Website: walmart
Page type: account-selection
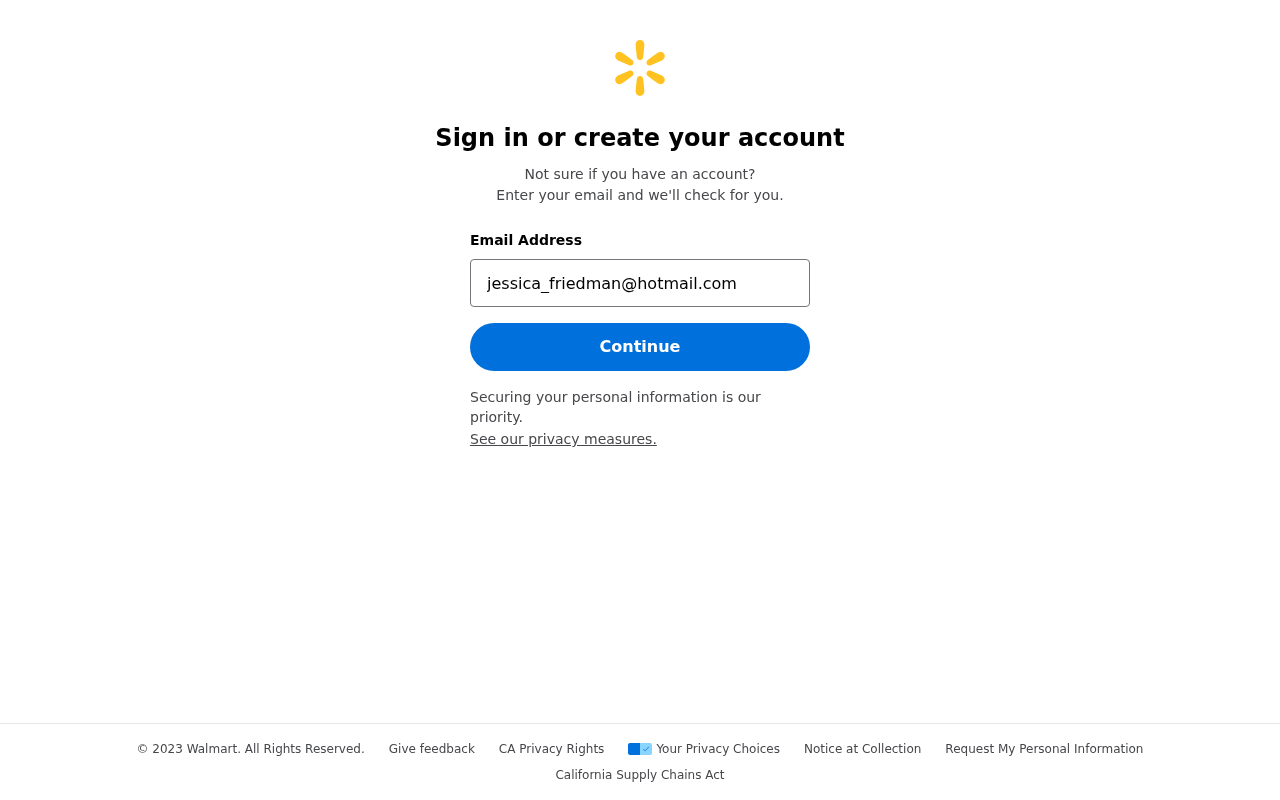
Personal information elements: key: PII_EMAIL
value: jessica_friedman@hotmail.com